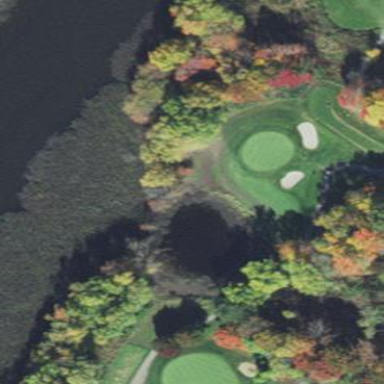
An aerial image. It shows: Water hazard on golf course.